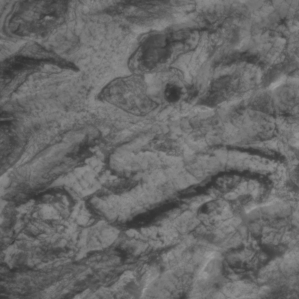
Label: non_frost